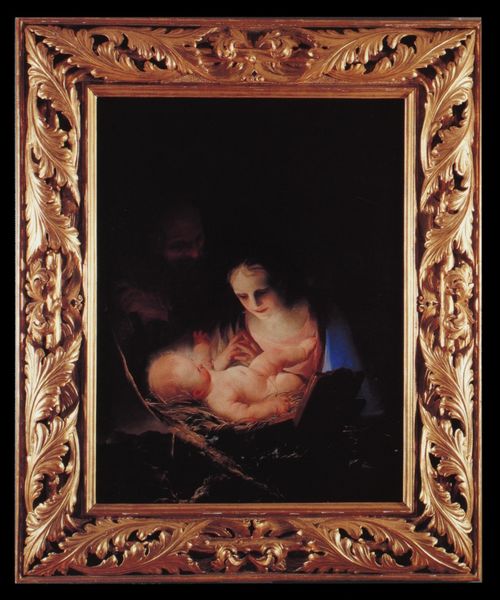
Titel: Anbetung des Kindes
Künstler: Paul Troger
Institution: Brixen, Diözesanmuseum
Schlagwörter: blau, blätter, dunkel, gemälde, hand, laub, mann, nackt, schatten, abend, frau, licht, mund, nacht, nase, schwarz, stroh, beige, ornament, arme, augen, barock, gesicht, rahmen, bild, goldrahmen, hände, dunkelheit, gold, haare, mantel, familie, kind, mutter, vater, person, kontrast, renaissance, rosa, helldunkel, beine, lächeln, liebe, liegen, baby, jungfrau, gebet, schnitzerei, leben, beugen, christus, jesus, jesus christus, blattwerk, maria, madonna, jesu, mutter gottes, josef, geburt, krippe, säugling, erlöser, gottesmutter, heilige familie, neugeborenes, aura, mama, marienmantel, messias, gottessohn, sohn gottes, unsere liebe frau, heilige maria, christkind, madonna mit dem kind, stuckblätter, christkönig, heilland, erretter, jesus von nazaret, gottesgebärerin, maria von nazaret, mara…, sjesukind